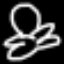
Label: frog